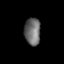
Tissue: lung
Cell type: Endothelial cells
Senescence score: 0.5833
Nuclear area (px): 429
Mean DAPI intensity: 107.093